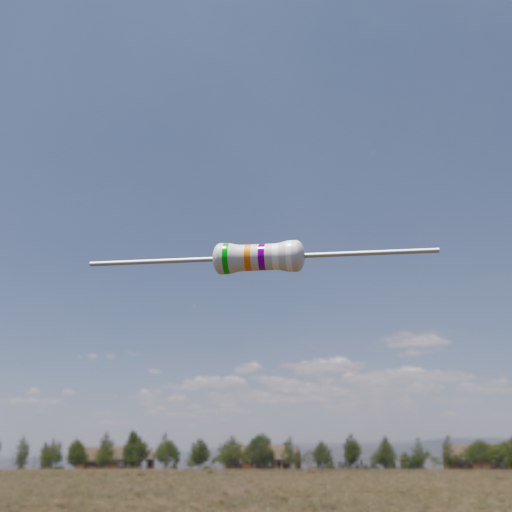
Resistor colour bands (in order): green, orange, violet, white, white